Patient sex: F
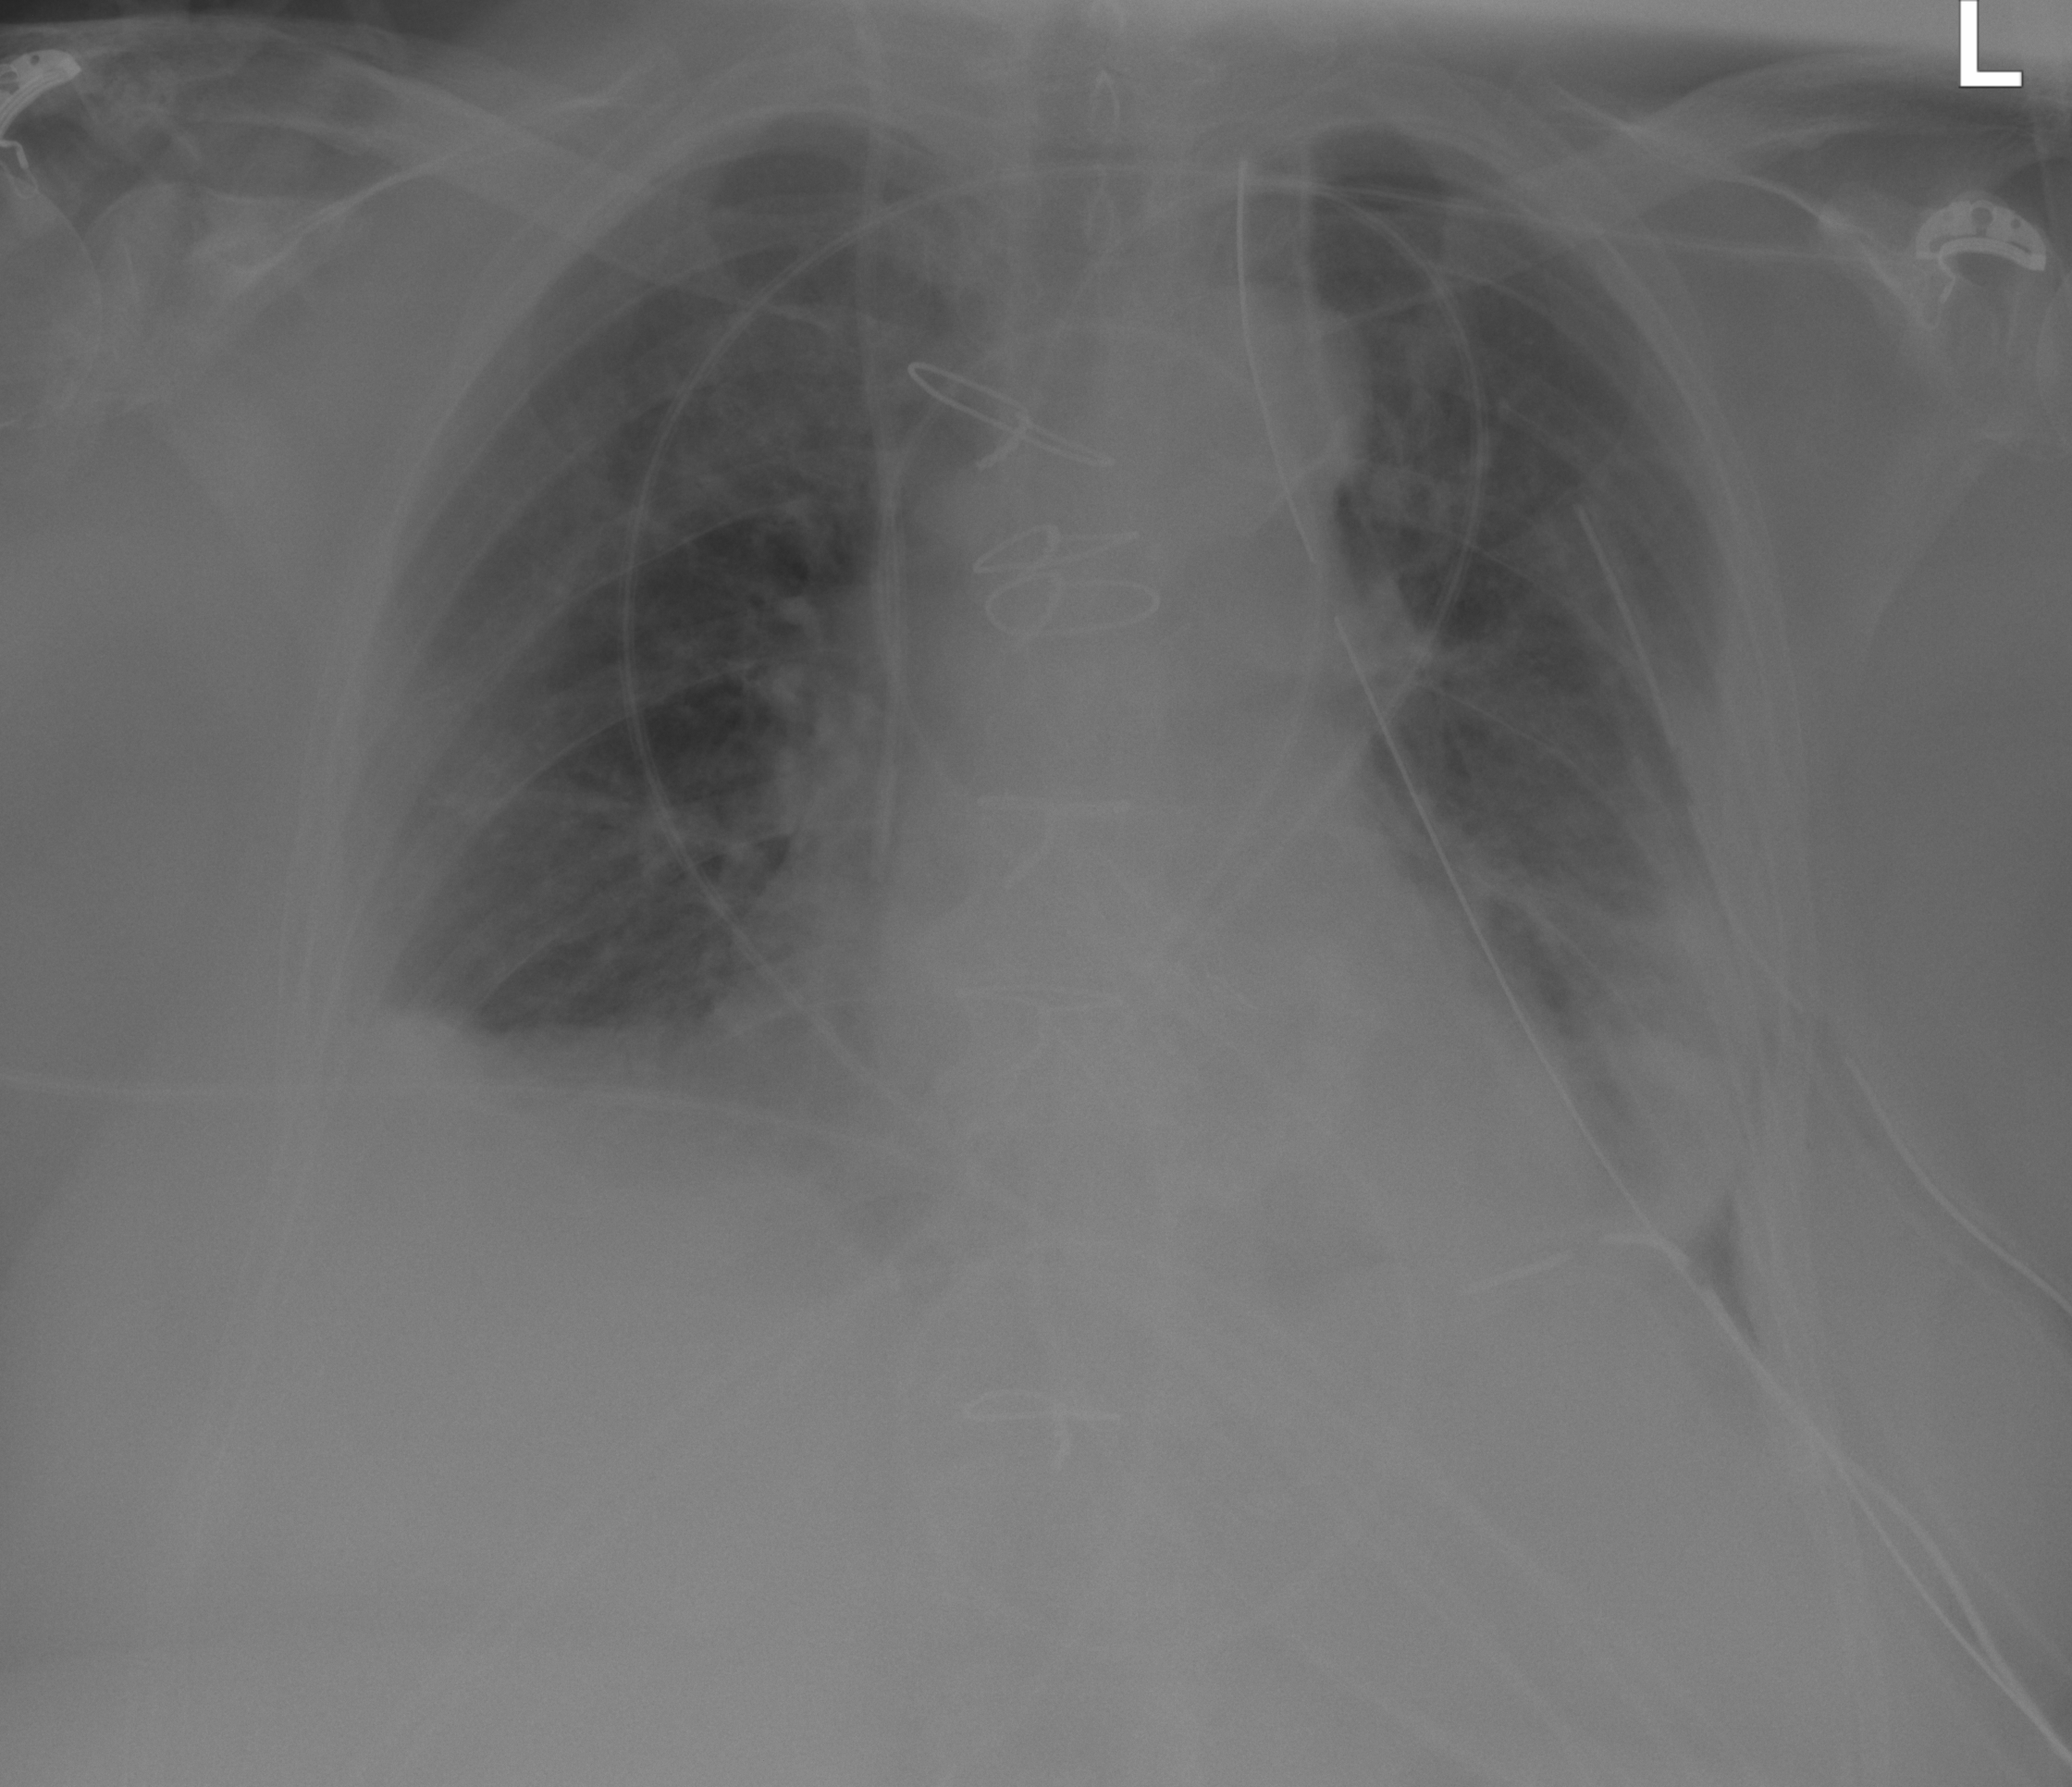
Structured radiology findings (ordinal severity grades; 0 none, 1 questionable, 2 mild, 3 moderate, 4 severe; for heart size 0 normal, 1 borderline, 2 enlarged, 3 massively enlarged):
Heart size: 2
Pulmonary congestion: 2
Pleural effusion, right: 2
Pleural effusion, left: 2
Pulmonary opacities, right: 0
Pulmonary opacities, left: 2
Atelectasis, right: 2
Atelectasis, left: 2